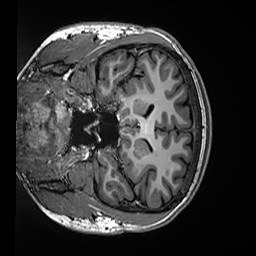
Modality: T1w
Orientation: coronal
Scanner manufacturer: siemens
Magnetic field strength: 3 T
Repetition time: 2.5 s
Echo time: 0.00299 s